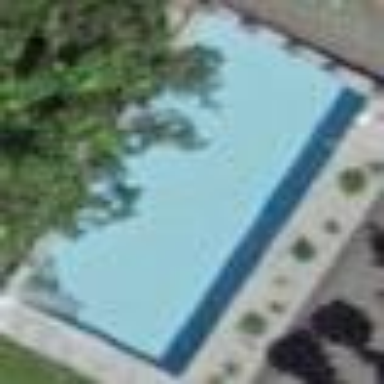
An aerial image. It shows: Swimming pool located in leisure land.